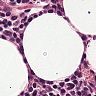
Metastatic tissue present: no